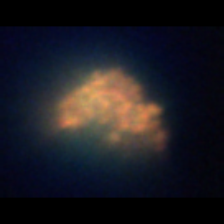
Taxon: Unknown_detritus
Group: Unknown